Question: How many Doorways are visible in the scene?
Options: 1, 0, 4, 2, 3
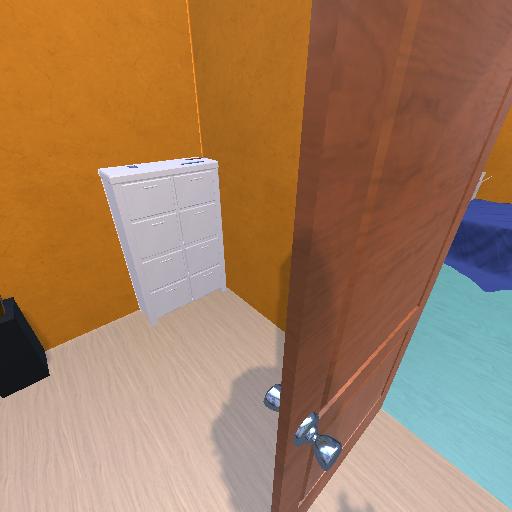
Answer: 1